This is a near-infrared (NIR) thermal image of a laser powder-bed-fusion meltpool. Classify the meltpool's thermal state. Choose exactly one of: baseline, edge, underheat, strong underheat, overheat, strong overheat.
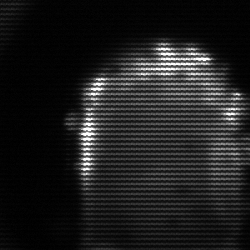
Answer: baseline